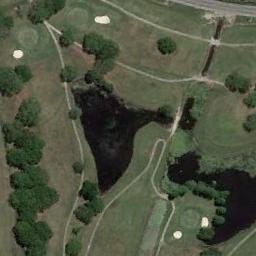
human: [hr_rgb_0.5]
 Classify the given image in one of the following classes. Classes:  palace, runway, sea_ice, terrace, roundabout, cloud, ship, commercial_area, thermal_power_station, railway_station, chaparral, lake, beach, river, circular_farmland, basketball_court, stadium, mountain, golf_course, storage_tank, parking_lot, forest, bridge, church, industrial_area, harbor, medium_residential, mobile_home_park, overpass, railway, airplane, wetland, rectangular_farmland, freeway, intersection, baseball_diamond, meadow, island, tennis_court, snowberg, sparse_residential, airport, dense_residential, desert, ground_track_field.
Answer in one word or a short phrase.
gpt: golf_course